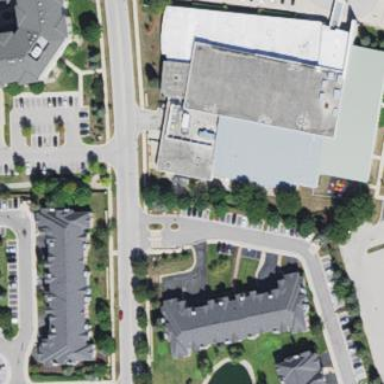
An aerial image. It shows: Commercial building adjacent to sports centre on leisure land.